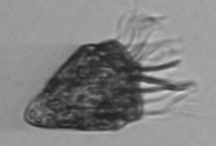
Label: Strombidium_morphotype2